Question: For those times when a UISlider just isn't fun enough I was thinking I'd work up a custom UIControl to do something similar to a Google O Meter from the google chart API on iOS.
Here's an example of what I'm talking about visually. My goal would be to enable touch manipulation of the needle and easy customization of the range labels and coloring gradients. The Google Charts API is a great inspiration:

Before I re-invent the wheel is anyone aware of an existing effort I could leverage good sample code with something like this or project I could contribute too?
Thanks for any pointers.
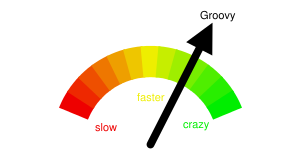
Answer: I have implemented a GaugeView as a child of UIView and added the code to draw the gauge in the drawRect method. Nothing fancy but may be helpful to start
'''
- (void)drawRect:(CGRect)rect {
[super drawRect:rect];
CGRect parentViewBounds = self.bounds;
CGFloat x = CGRectGetWidth(parentViewBounds)/2;
CGFloat y = CGRectGetHeight(parentViewBounds);
CGFloat radius = y;
CGFloat percent_angle = _progress * M_PI;
CGContextRef ctx = UIGraphicsGetCurrentContext();
CGContextBeginPath(ctx);
// Add path
CGFloat m2_x = radius * (1.0 - 0.9*cos(percent_angle));
CGFloat m2_y = radius * (1.0 - 0.9*sin(percent_angle));
CGContextBeginPath(ctx);
CGContextAddArc(ctx, x, y, radius, M_PI, 0, 0);
CGContextAddLineToPoint(ctx, x + 0.1*radius, y);
CGContextAddArc(ctx, x, y, 0.1*radius, 0, M_PI, 1);
CGContextClosePath(ctx);
CGContextSetFillColorWithColor(ctx,[UIColor whiteColor].CGColor);
CGContextFillPath(ctx);
CGContextBeginPath(ctx);
CGContextMoveToPoint(ctx, m2_x, m2_y);
CGContextAddArc(ctx, x, y, 0.9*radius, M_PI + percent_angle, M_PI, 1);
CGContextAddLineToPoint(ctx, 0.8*radius, y);
CGContextSetStrokeColorWithColor(ctx,self.fillColor.CGColor);
CGContextAddArc(ctx, x, y, 0.2*radius, M_PI, M_PI + percent_angle, 0);
CGContextClosePath(ctx);
CGContextStrokePath(ctx);
CGContextBeginPath(ctx);
CGContextMoveToPoint(ctx, m2_x, m2_y);
CGContextSetFillColorWithColor(ctx,self.fillColor.CGColor);
CGContextAddArc(ctx, x, y, 0.9*radius, M_PI + percent_angle, M_PI, 1);
CGContextAddLineToPoint(ctx, 0.8*radius, y);
CGContextAddArc(ctx, x, y, 0.2*radius, M_PI, M_PI + percent_angle, 0);
CGContextClosePath(ctx);
CGContextFillPath(ctx);
/* CGContextBeginPath(ctx);
CGContextAddArc(ctx, x, y, radius, M_PI, 0, 0);
CGContextAddLineToPoint(ctx, x + 0.1*radius, y);
CGContextAddArc(ctx, x, y, 0.1*radius, 0, M_PI, 1);
CGContextClosePath(ctx);
CGContextSetStrokeColorWithColor(ctx,[self.strokeColor CGColor]);
CGContextStrokePath(ctx);*/
for(int i = 0; i < 100; i++)
{
CGFloat angle =M_PI * 0.01 * i;
CGFloat l1_x = radius * (1.0 - 0.98*cos(angle));
CGFloat l1_y = radius * (1.0 - 0.98*sin(angle));
if(i%10 == 0)
{
l1_x = radius * (1.0 - 0.9*cos(angle));
l1_y = radius * (1.0 - 0.9*sin(angle));
}
else if(i%5 == 0)
{
l1_x = radius * (1.0 - 0.95*cos(angle));
l1_y = radius * (1.0 - 0.95*sin(angle));
}
CGFloat l2_x = radius * (1.0 - cos(angle));
CGFloat l2_y = radius * (1.0 - sin(angle));
CGContextMoveToPoint(ctx, l1_x, l1_y);
CGContextSetLineWidth(ctx, 1.0);
CGContextAddLineToPoint(ctx, l2_x, l2_y);
CGContextSetStrokeColorWithColor(ctx,[self.strokeColor CGColor]);
CGContextStrokePath(ctx);
}
CGFloat n1_x = radius * (1.0 - 0.1*cos(percent_angle));
CGFloat n1_y = radius * (1.0 - 0.1*sin(percent_angle));
CGFloat n2_x = radius * (1.0 - cos(percent_angle));
CGFloat n2_y = radius * (1.0 - sin(percent_angle));
CGContextMoveToPoint(ctx, n1_x, n1_y);
CGContextSetLineWidth(ctx, 4.0);
CGContextAddLineToPoint(ctx, n2_x, n2_y);
CGContextSetStrokeColorWithColor(ctx,[self.needleColor CGColor]);
CGContextStrokePath(ctx);
}
'''